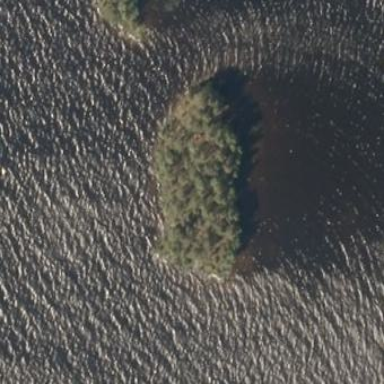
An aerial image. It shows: Island.